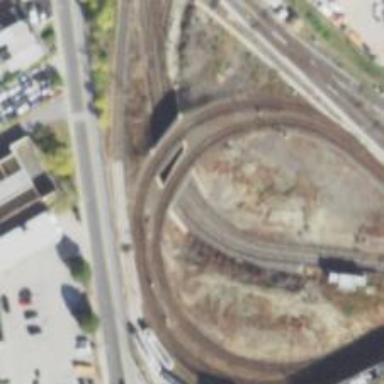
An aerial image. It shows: Electrified rail passing through service yard.